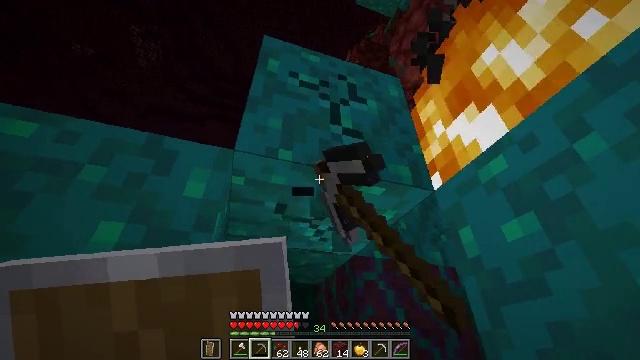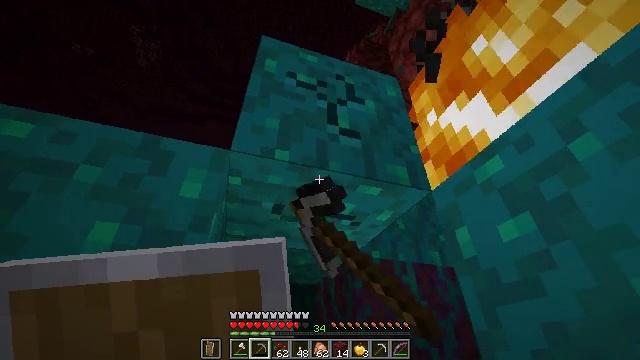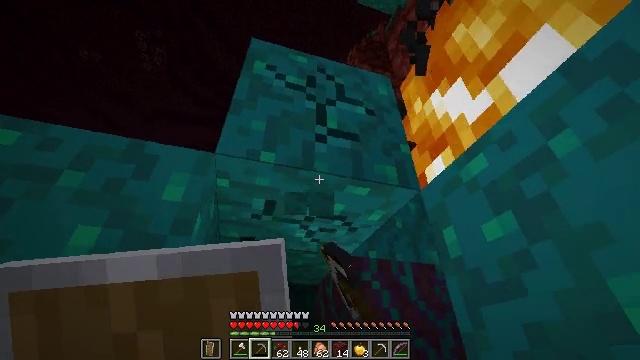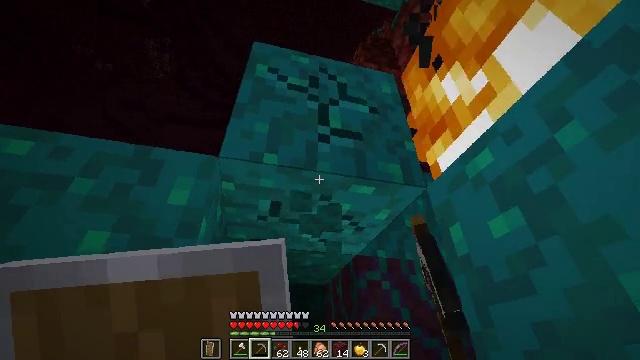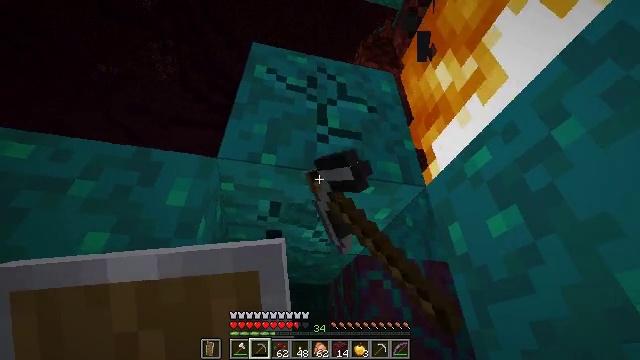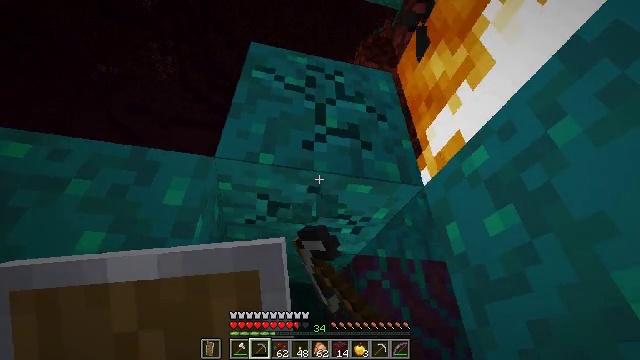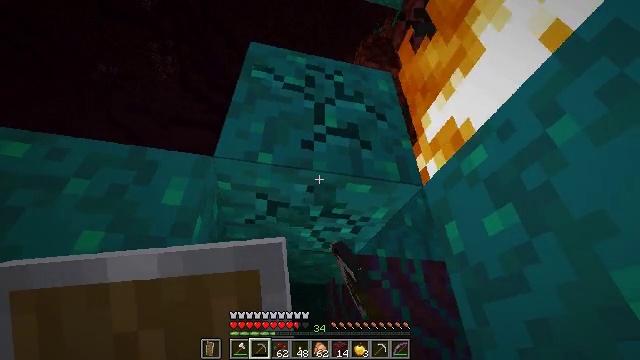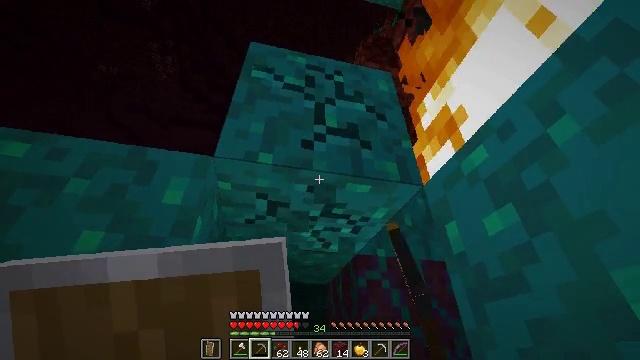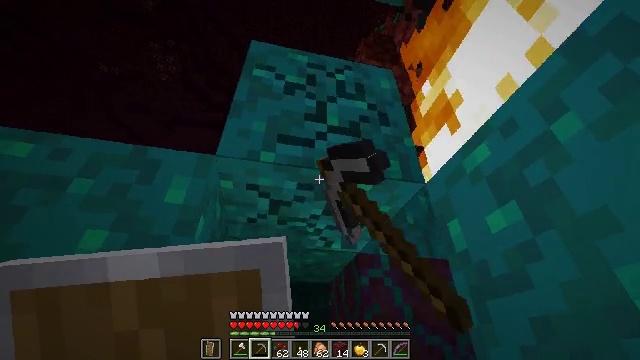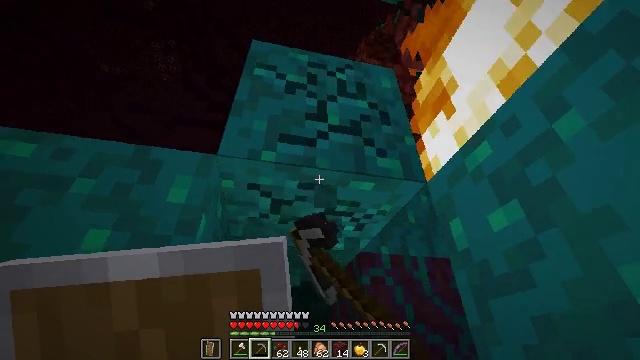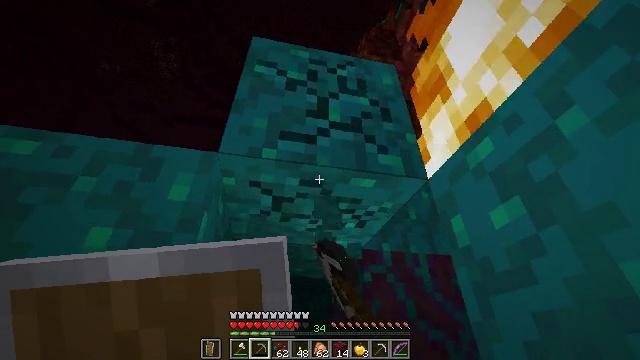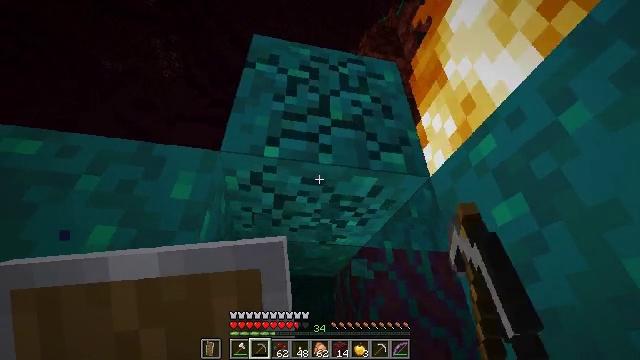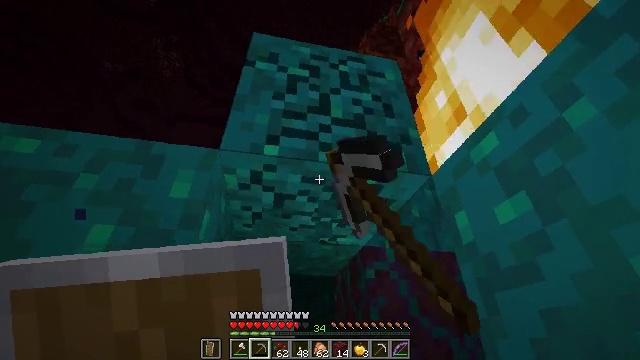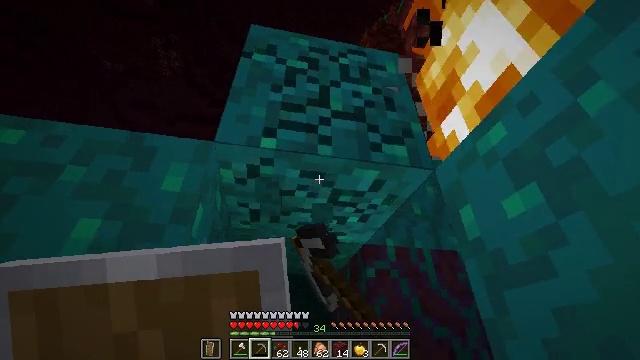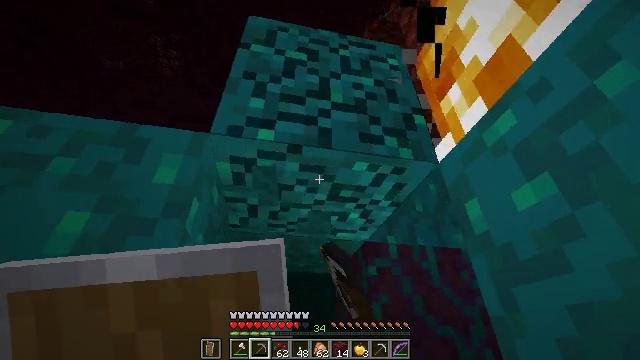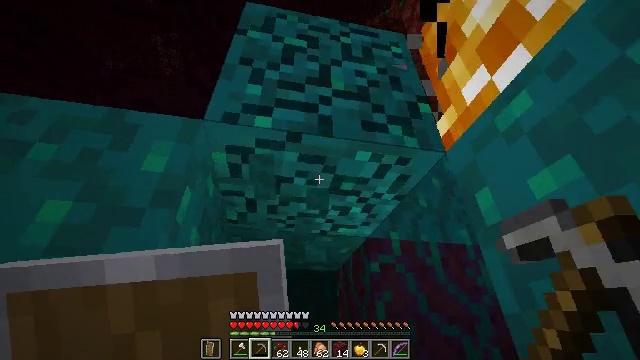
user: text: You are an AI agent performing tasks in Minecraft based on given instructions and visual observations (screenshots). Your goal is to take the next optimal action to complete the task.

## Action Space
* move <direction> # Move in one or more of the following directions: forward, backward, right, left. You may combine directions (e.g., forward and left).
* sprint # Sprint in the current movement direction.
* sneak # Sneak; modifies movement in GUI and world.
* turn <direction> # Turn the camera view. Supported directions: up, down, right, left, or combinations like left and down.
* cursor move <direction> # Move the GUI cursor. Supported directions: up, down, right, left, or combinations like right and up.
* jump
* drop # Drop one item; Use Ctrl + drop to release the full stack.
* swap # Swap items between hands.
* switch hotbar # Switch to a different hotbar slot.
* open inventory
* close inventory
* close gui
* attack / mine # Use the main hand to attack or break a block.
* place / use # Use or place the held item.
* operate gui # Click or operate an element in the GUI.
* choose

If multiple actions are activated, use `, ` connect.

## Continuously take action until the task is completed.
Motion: motion action
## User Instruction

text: Collect warped wart block.
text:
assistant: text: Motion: move right, sneak, attack / mine
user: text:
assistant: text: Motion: move right, sneak, turn left, attack / mine
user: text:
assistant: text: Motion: sneak, turn left, attack / mine
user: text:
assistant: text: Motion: sneak, attack / mine
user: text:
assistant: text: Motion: sneak, attack / mine
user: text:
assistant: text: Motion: sneak, attack / mine
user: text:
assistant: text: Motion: sneak, attack / mine
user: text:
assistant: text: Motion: sneak, attack / mine
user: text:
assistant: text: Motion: sneak, attack / mine
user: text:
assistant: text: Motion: sneak, attack / mine
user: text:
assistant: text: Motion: sneak, attack / mine
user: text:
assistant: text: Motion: move forward, sneak, attack / mine
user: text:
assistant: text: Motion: move forward, sneak, attack / mine
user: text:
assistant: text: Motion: move forward, sneak, attack / mine
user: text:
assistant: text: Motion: move forward, sneak, attack / mine
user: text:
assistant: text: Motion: move forward, sneak, attack / mine
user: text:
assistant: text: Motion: move forward, sneak, attack / mine
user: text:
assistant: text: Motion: move forward, sneak, attack / mine
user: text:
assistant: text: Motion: move forward, sneak, attack / mine
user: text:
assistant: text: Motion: sneak, attack / mine
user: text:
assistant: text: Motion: sneak, attack / mine
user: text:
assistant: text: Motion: sneak, attack / mine